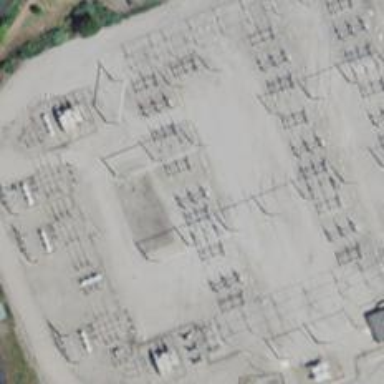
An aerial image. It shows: Switch for power supply.